Field crop: maize
Growth stage: 2
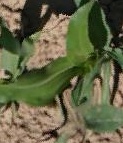
Species: maize